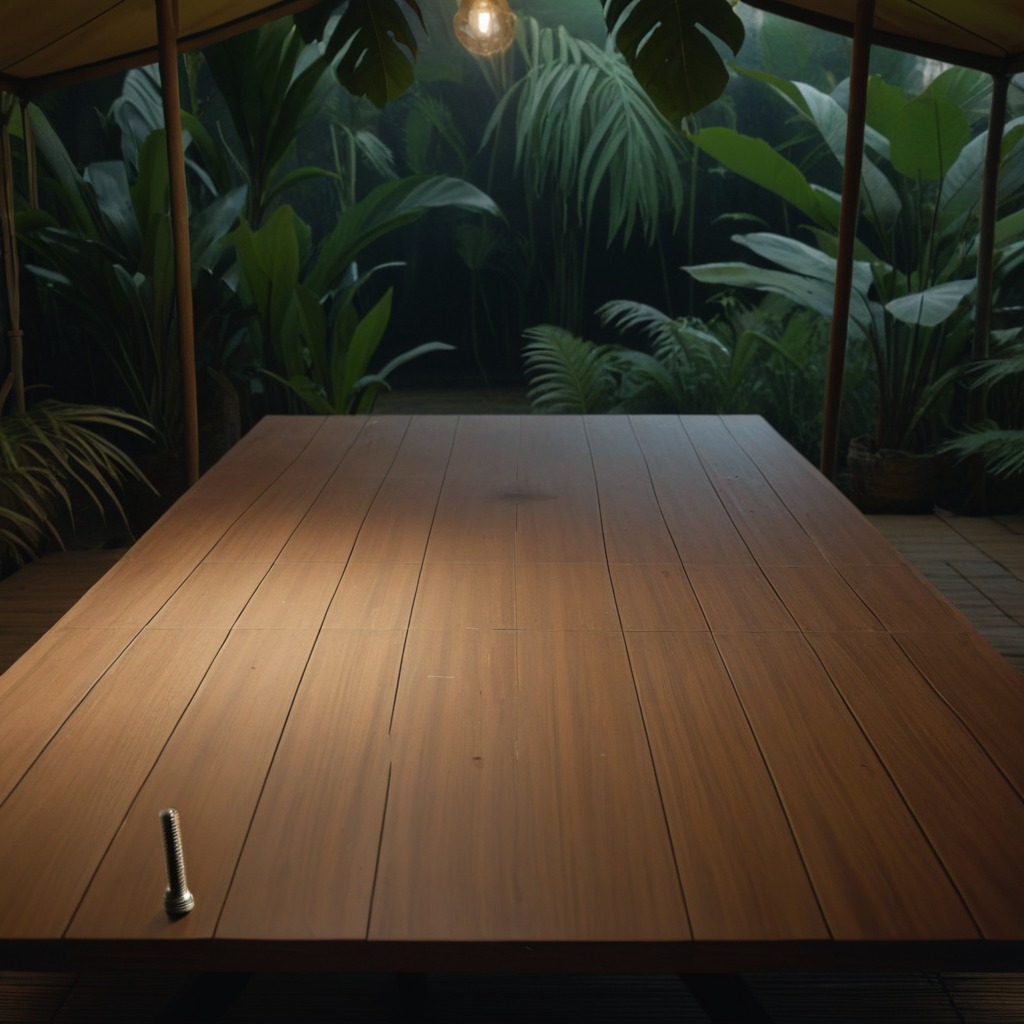
A metal screw lies on the wooden table inside a jungle field workshop tent at night.